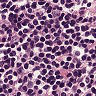
Metastatic tissue present: no